Question: I am trying to develop a npm package which I can use in various projects to know whenever there is a build update user will be notified to refresh page.
This concept can be achieved via service-worker in angular, But when I try to add parameter "serviceWorker": true inside the angular.json of my workspace's library object it is not allowing me and throws error as per below

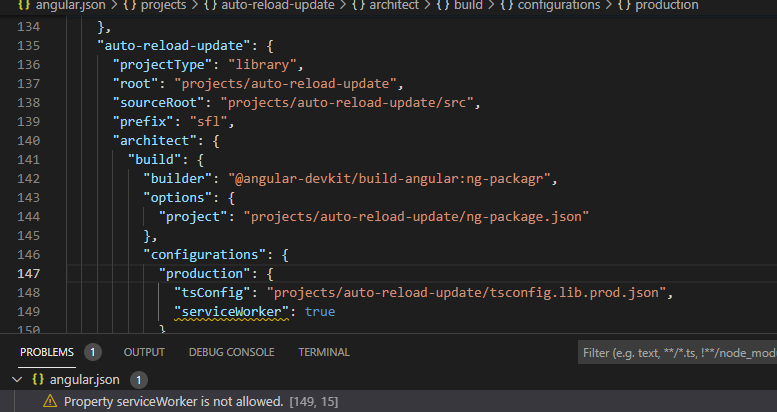
Answer: Service worker can only be integrated inside an angular 'application'.
You are getting an error because your project is of type 'library'.